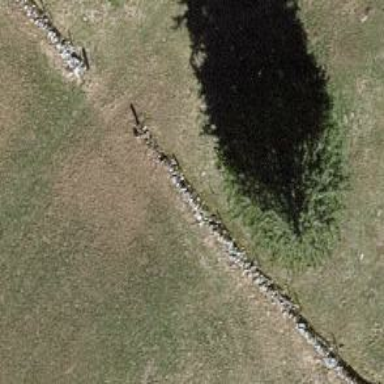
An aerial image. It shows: Wall is shown in the image.